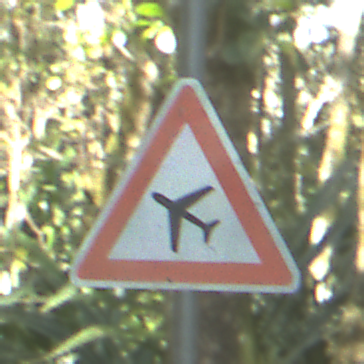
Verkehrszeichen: FlugbetriebRechts
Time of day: Midday
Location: Outdoor (Nature)
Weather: Clear
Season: NotSpecified
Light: Natural